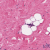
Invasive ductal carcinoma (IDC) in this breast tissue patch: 0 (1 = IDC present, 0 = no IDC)